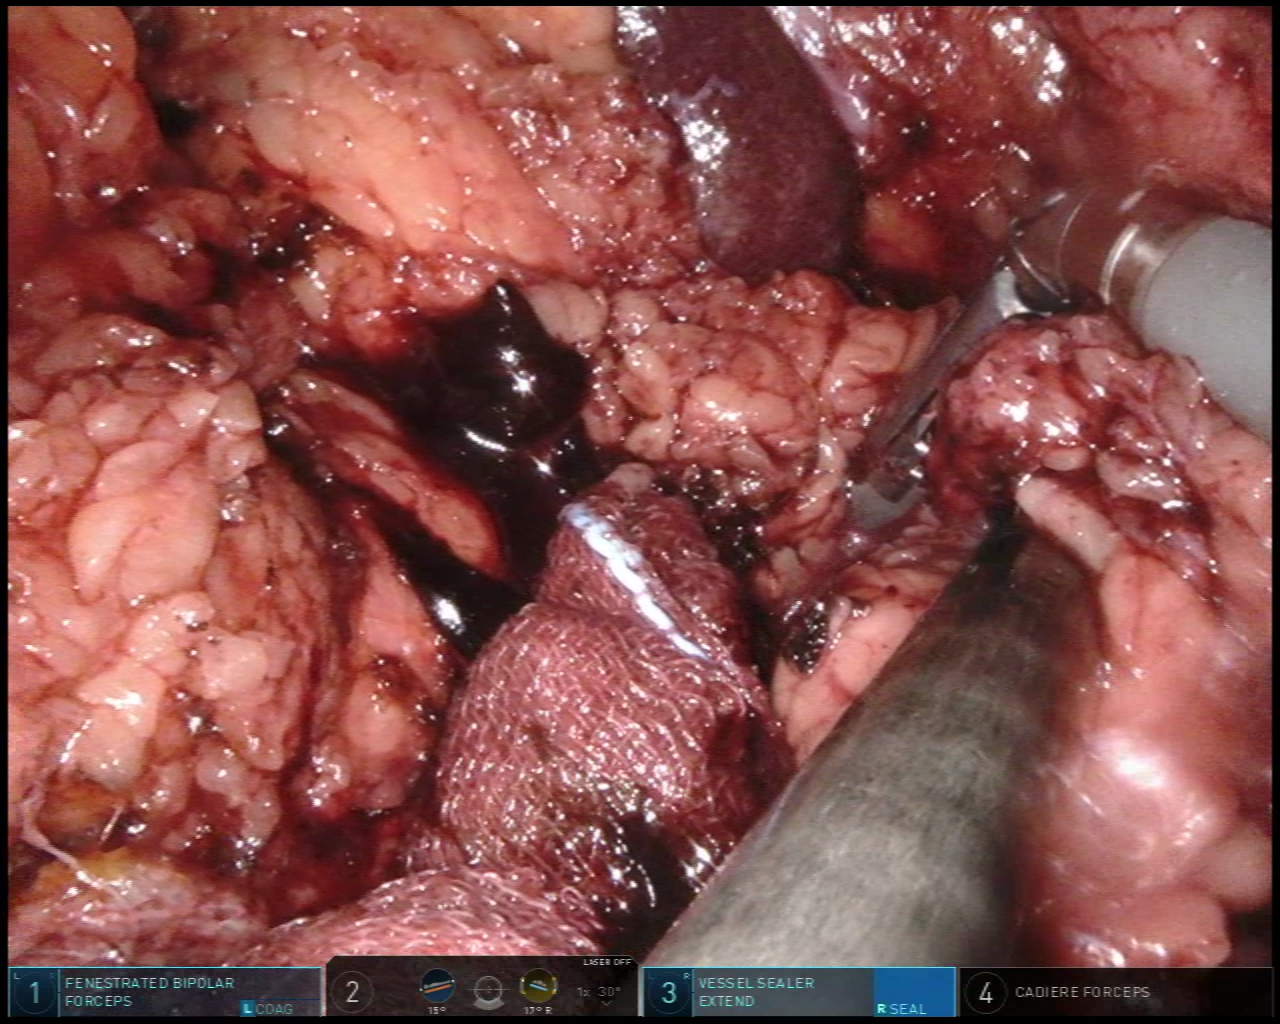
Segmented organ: spleen
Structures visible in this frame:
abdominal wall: yes
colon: yes
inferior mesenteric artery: no
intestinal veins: no
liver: no
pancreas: no
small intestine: no
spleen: yes
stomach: no
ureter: no
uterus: no
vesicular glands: no